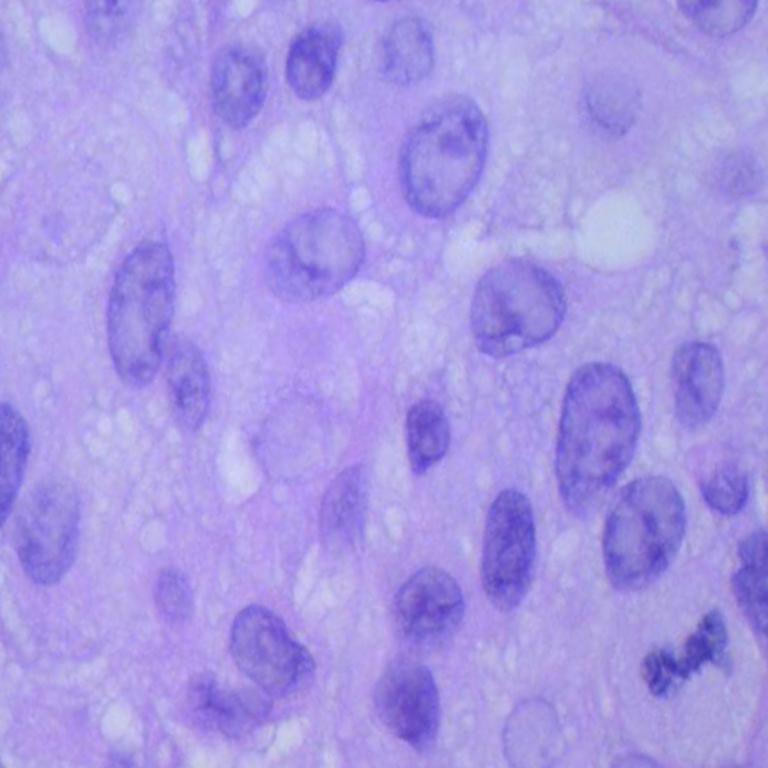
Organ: lung
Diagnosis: squamous carcinomas